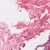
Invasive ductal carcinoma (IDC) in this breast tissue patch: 0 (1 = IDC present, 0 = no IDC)